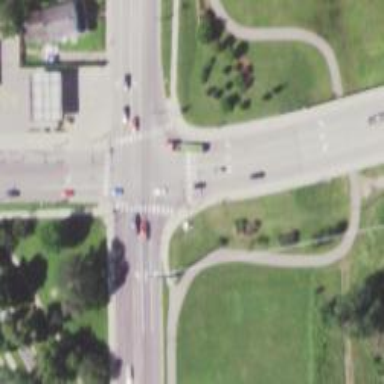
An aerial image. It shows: Left sidewalk along asphalt tertiary road.